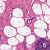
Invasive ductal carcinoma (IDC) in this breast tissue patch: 0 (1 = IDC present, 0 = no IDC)